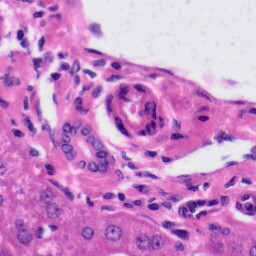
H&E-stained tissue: Liver